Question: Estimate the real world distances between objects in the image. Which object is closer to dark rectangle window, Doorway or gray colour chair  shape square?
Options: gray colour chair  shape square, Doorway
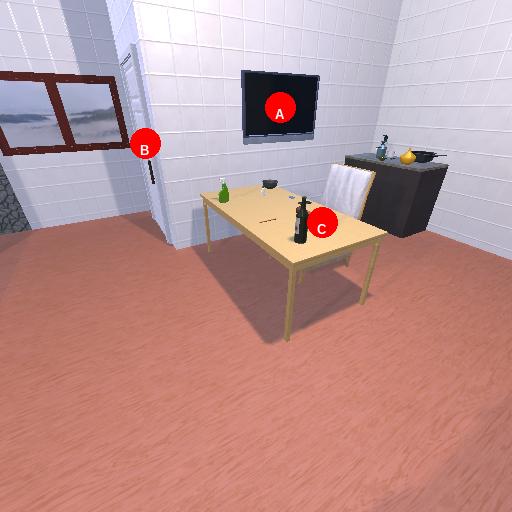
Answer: gray colour chair  shape square